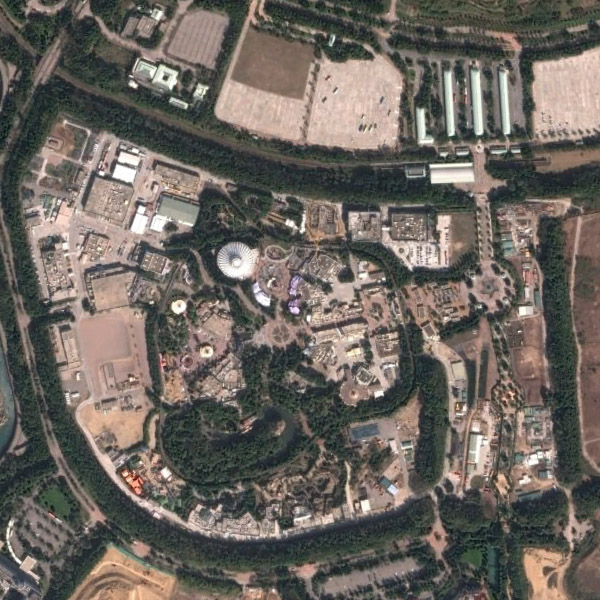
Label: Park